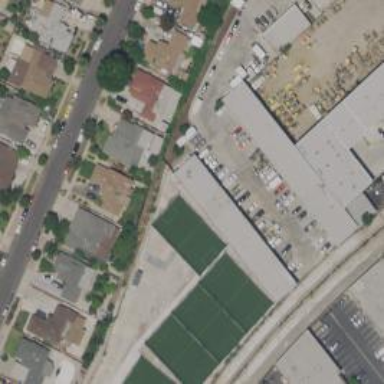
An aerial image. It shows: Industrial building.